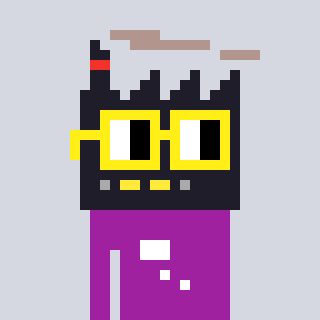
a pixel art character with square yellow glasses, a factory-shaped head and a magenta-colored body on a cool background